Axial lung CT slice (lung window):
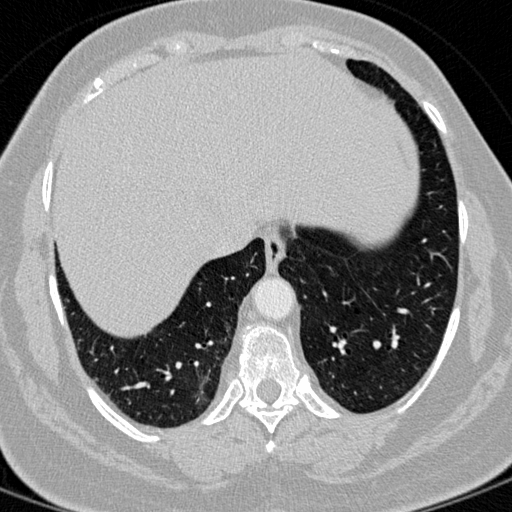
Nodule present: no